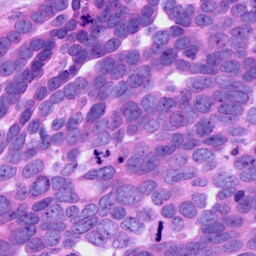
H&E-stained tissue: Ovarian